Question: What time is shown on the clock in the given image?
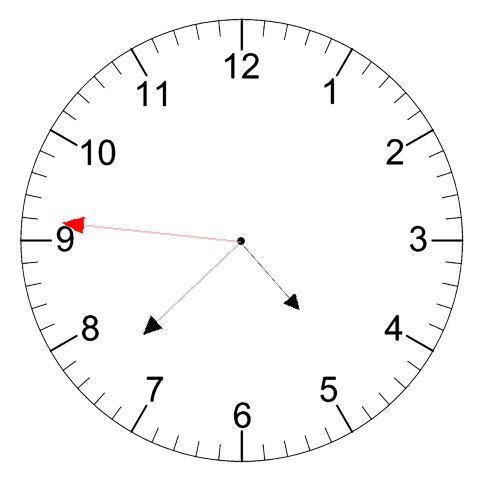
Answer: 04:37:46